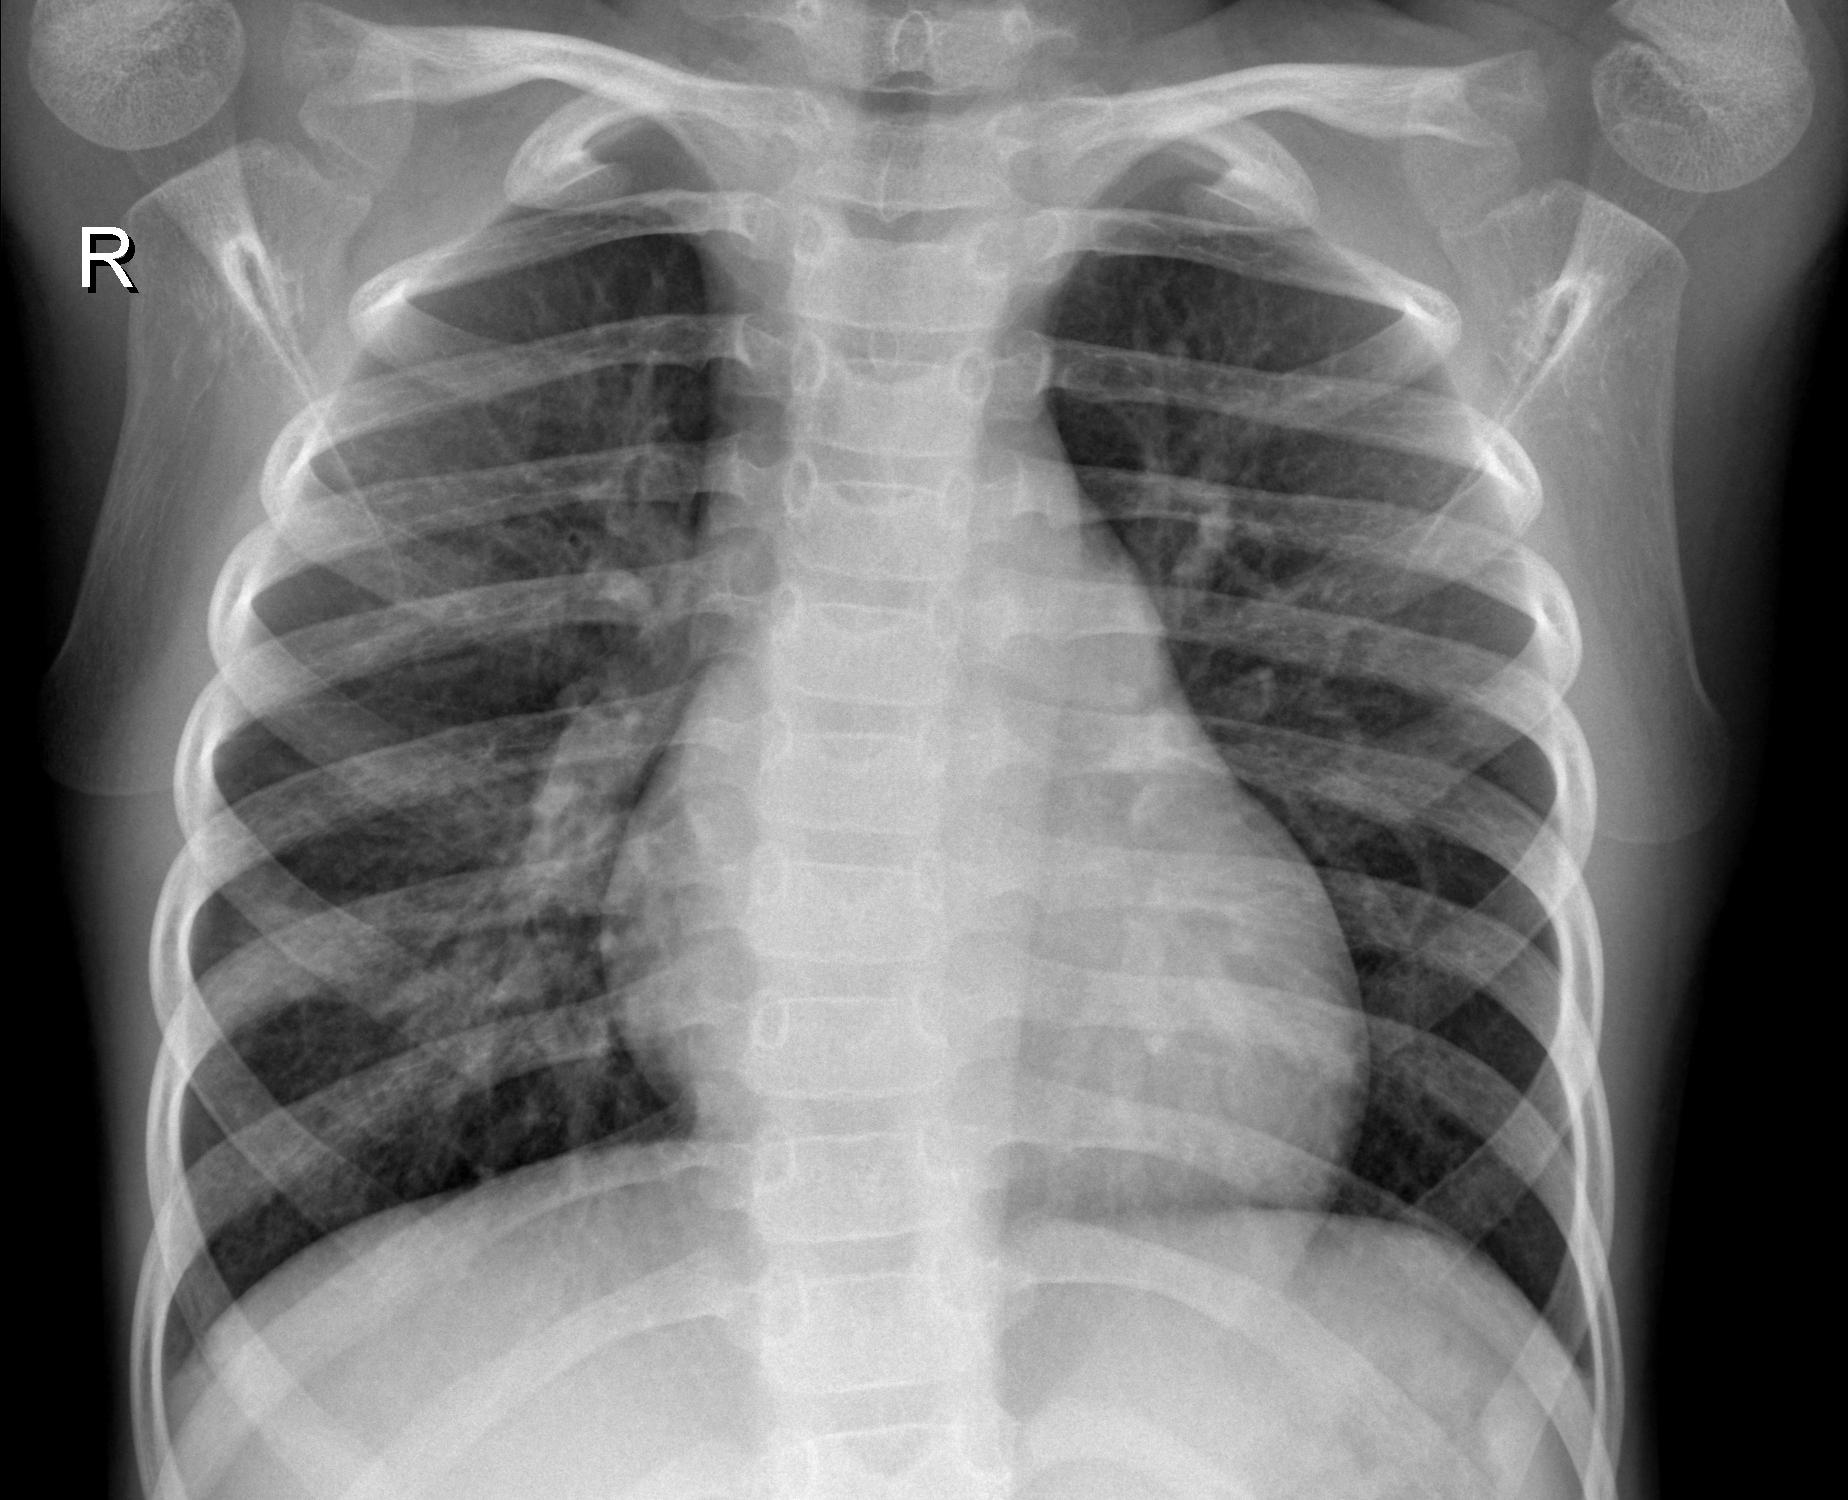
Diagnosis: PNEUMONIA